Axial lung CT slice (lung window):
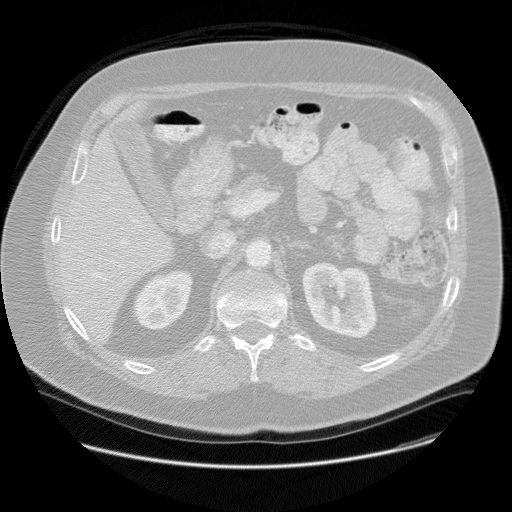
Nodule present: no